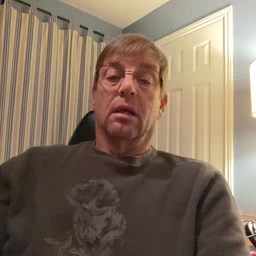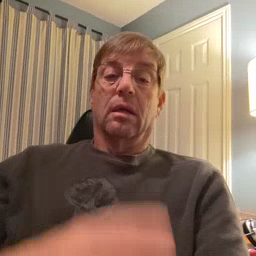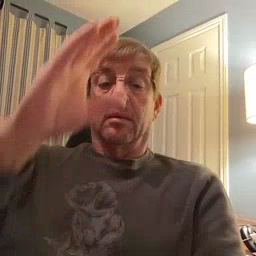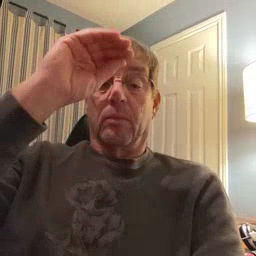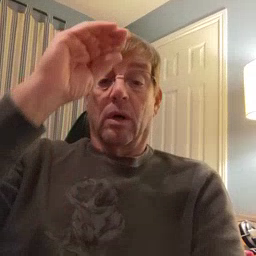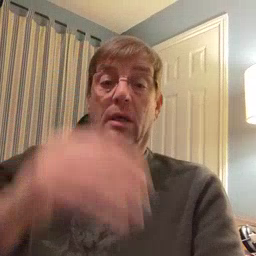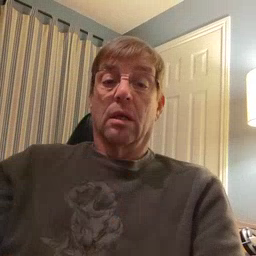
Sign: boy